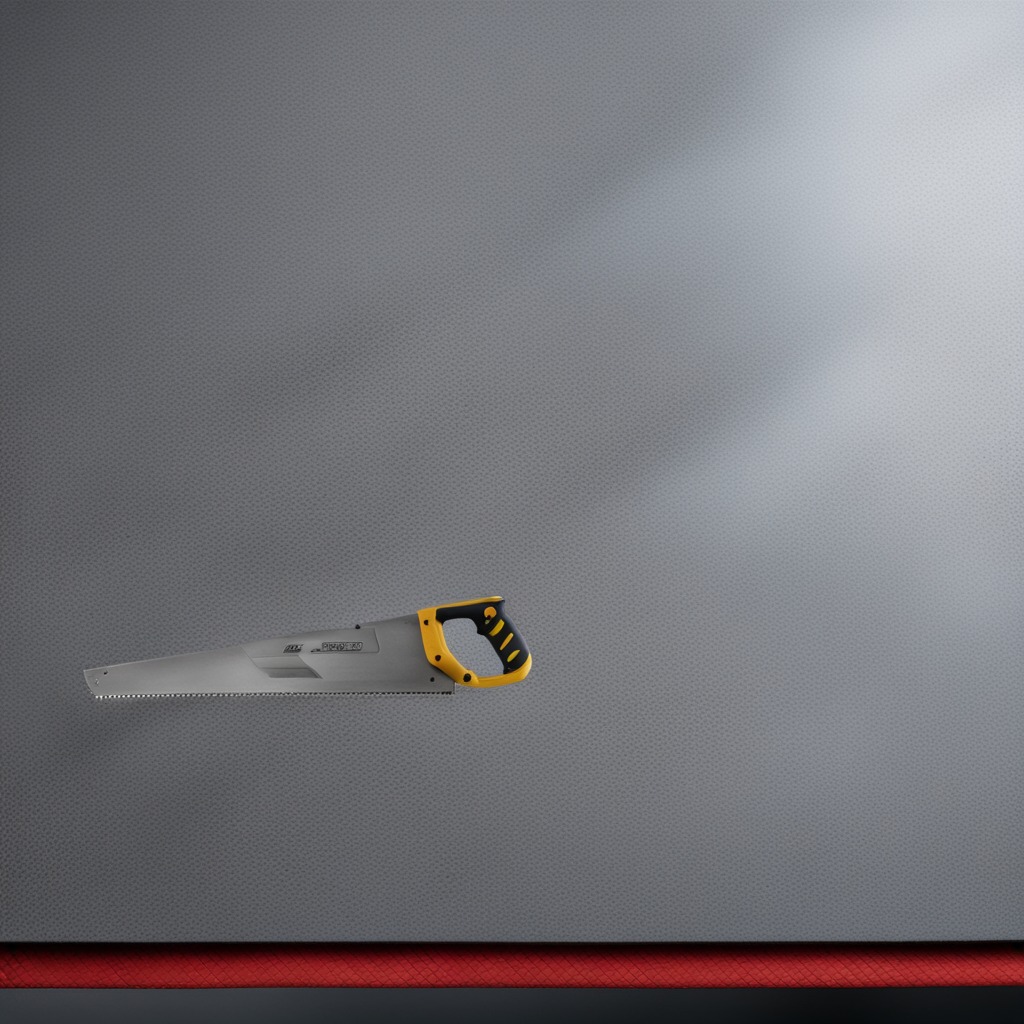
A metal saw is lying on a clean granite tabletop covered with a red rubber mat inside a workshop under bright overhead lighting crisp shadows high clarity worn but beneath the mat.